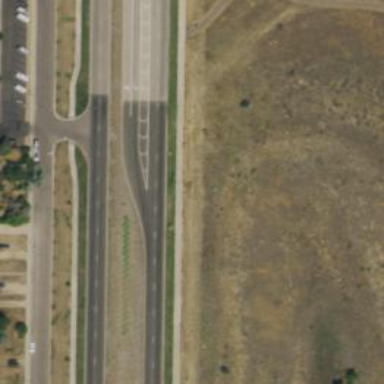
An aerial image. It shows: Secondary link road.